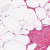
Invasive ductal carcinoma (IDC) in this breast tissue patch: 0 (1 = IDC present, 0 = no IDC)